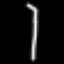
Label: line